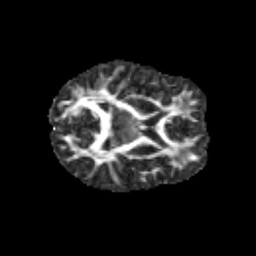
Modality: FA
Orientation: axial
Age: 10
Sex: male
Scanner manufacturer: siemens
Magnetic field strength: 3 T
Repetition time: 3.8 s
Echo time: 0.07 s